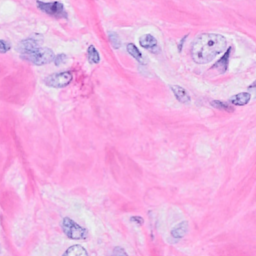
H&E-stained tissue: Breast